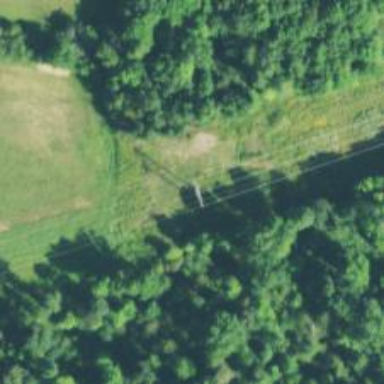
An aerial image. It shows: H-frame designed tower for power lines.